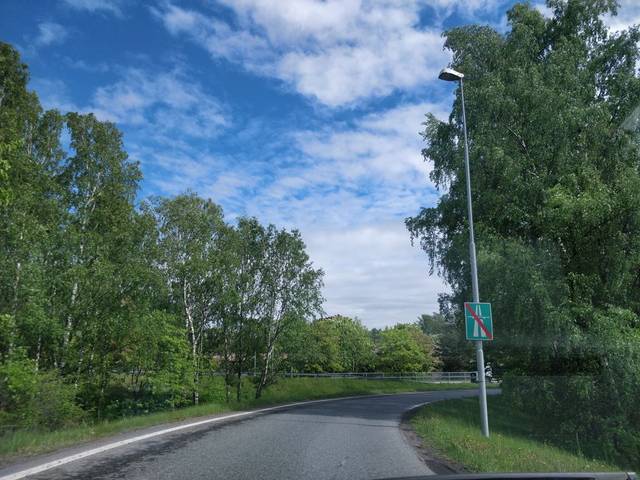
Region: Finland
Coordinates: 60.163, 24.875